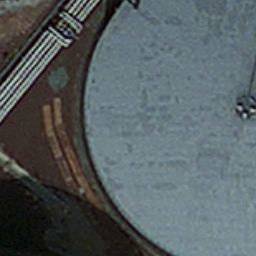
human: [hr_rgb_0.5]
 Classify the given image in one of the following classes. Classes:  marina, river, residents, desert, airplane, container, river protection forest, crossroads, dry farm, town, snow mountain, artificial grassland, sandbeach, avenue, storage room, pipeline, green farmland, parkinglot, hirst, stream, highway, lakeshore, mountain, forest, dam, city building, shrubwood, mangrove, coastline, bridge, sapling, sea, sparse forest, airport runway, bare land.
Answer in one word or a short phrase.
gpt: storage room